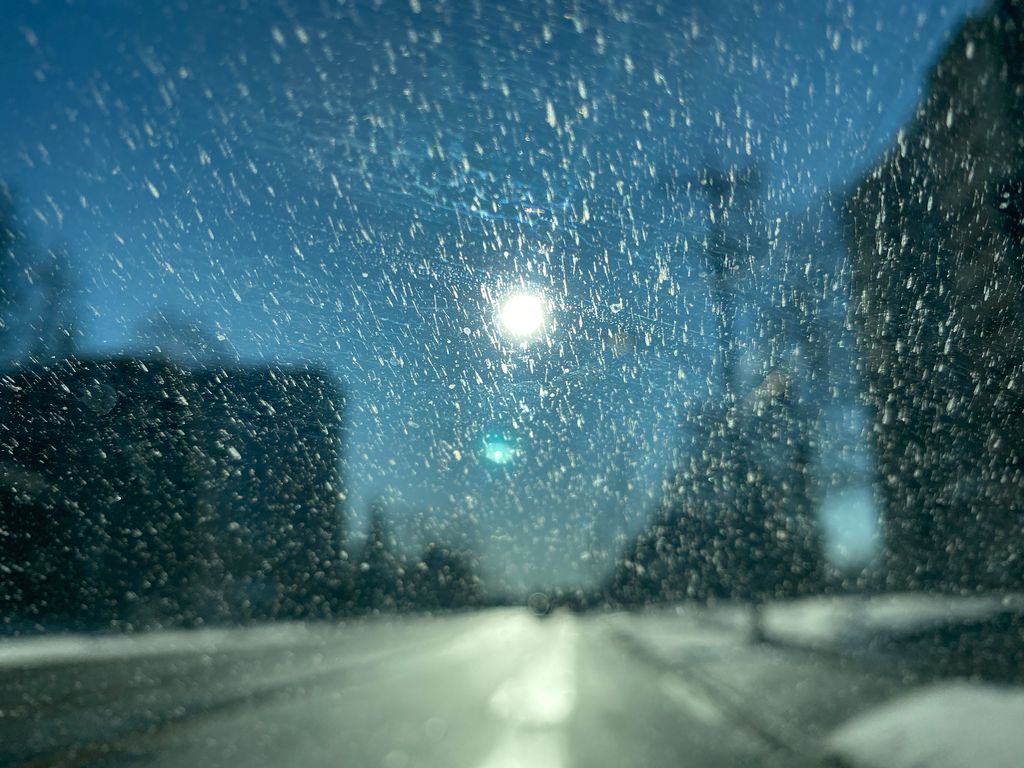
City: toronto